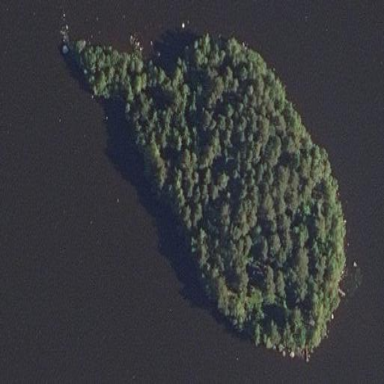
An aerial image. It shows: Islet surrounded by woodland.